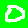
Digit: 0